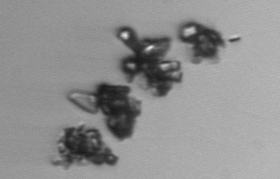
Label: Thalassiosira_TAG_external_detritus